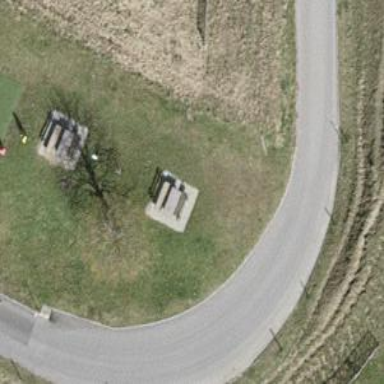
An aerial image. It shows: Picnic site for tourists.